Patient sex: F
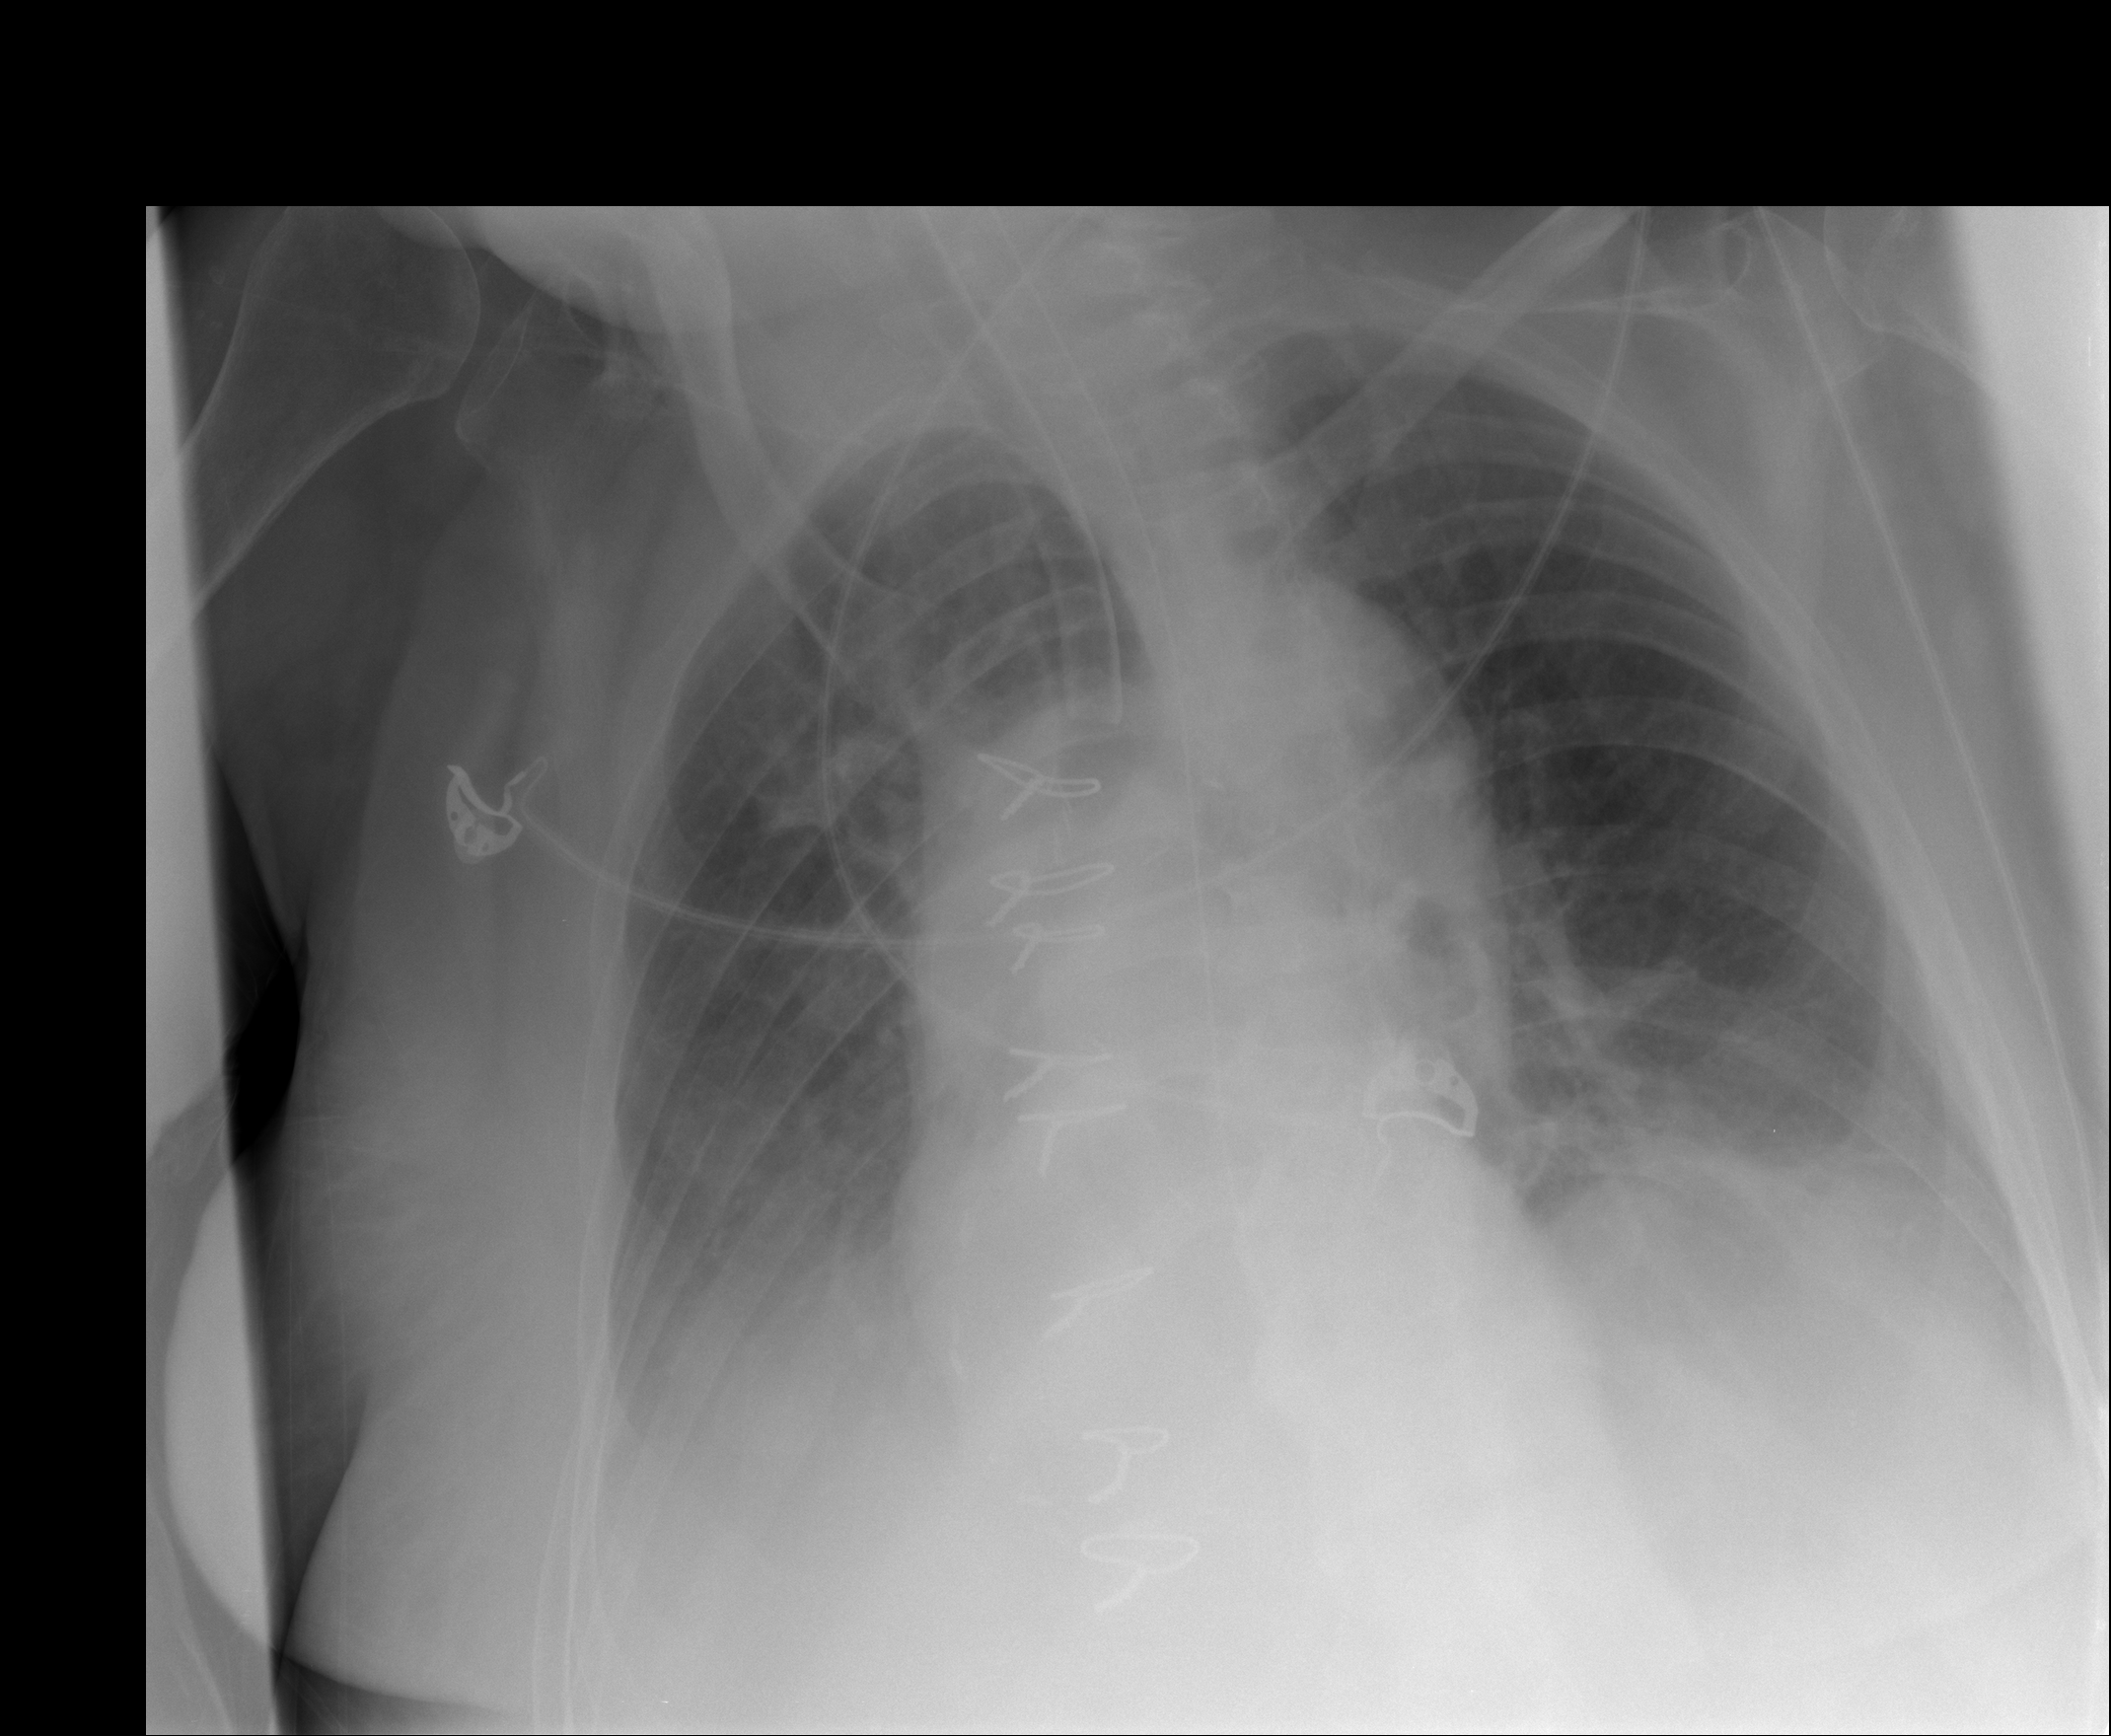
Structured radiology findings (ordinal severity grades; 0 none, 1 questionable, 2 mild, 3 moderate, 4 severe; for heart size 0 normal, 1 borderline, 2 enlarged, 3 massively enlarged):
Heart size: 0
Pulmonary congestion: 0
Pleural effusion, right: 2
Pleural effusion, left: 2
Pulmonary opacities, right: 2
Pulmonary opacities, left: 2
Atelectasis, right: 0
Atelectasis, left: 0